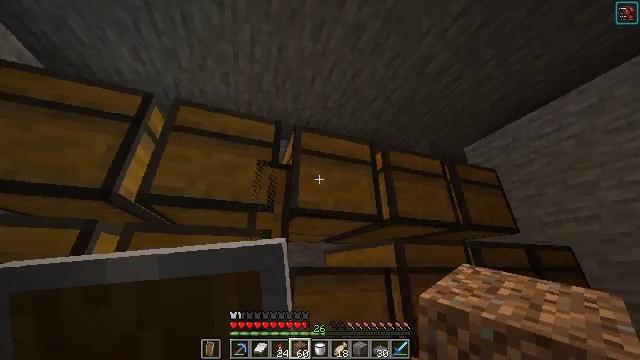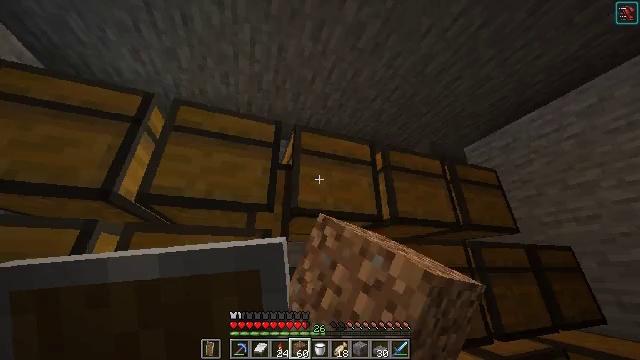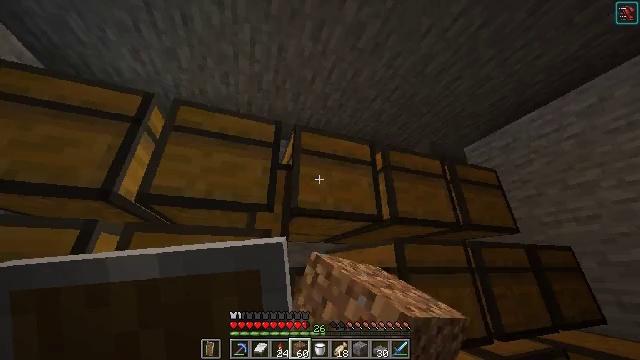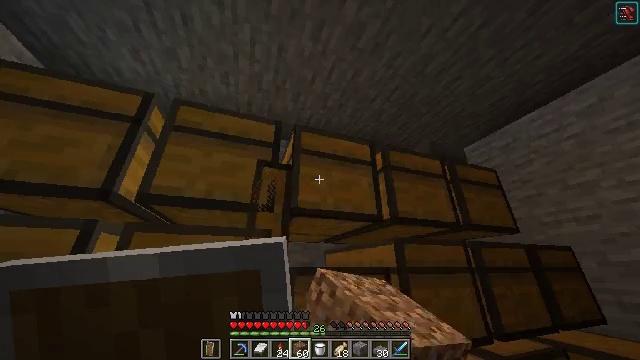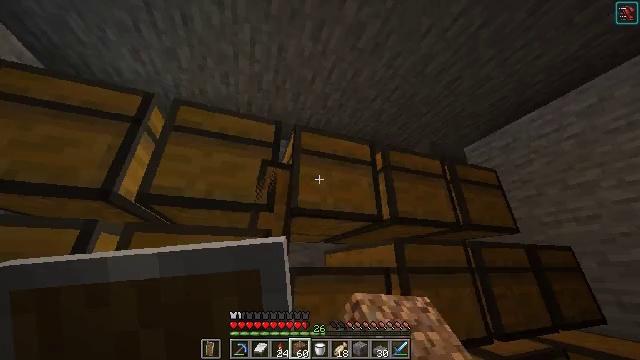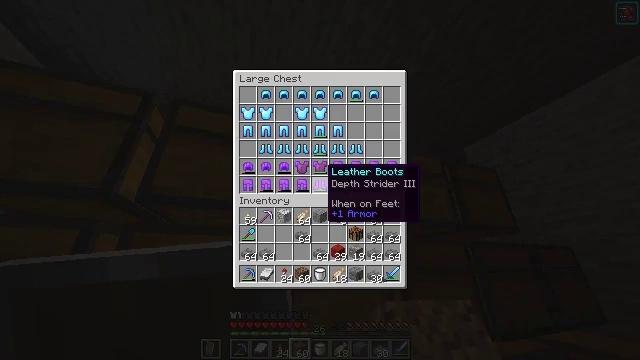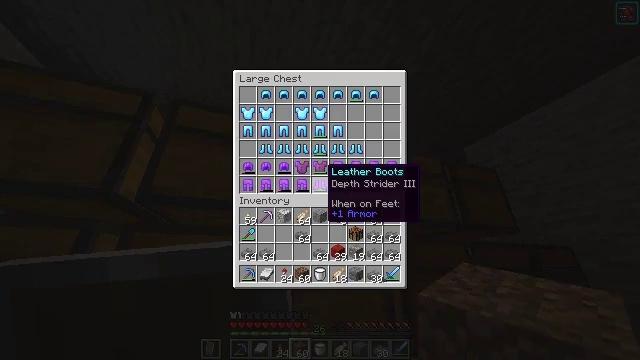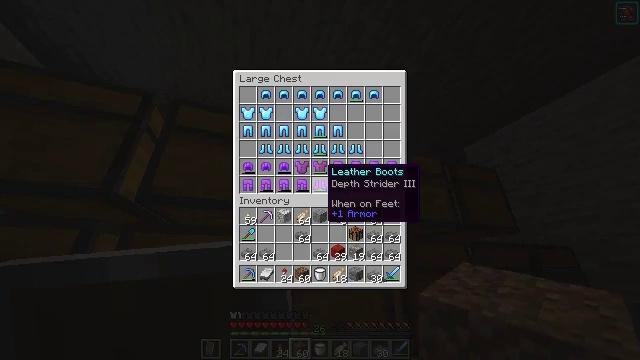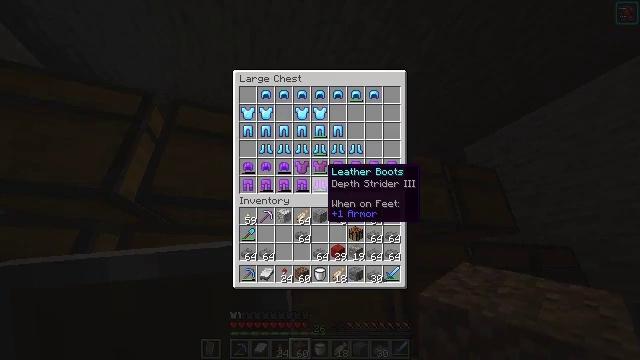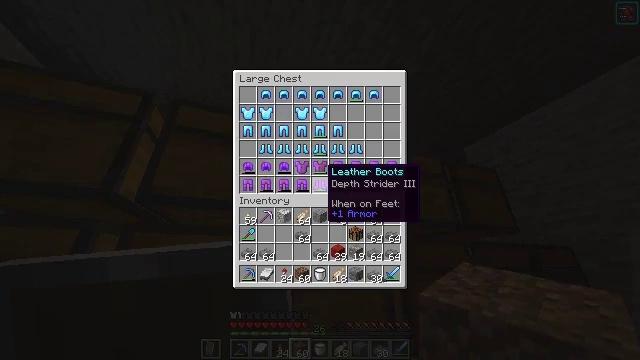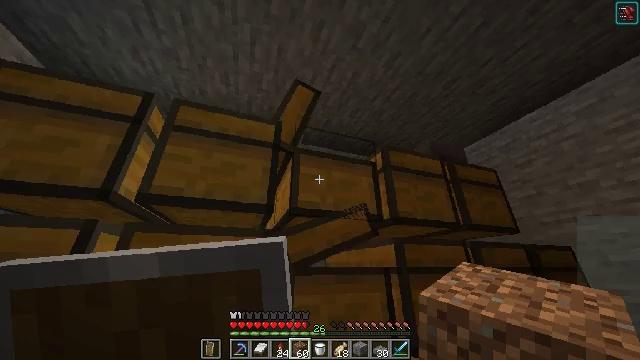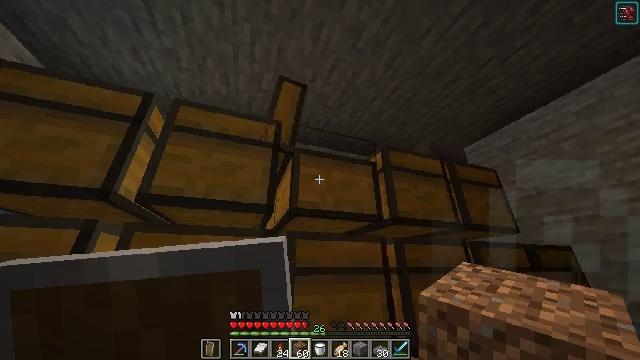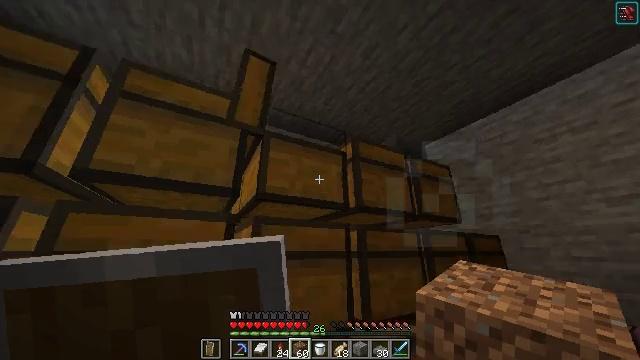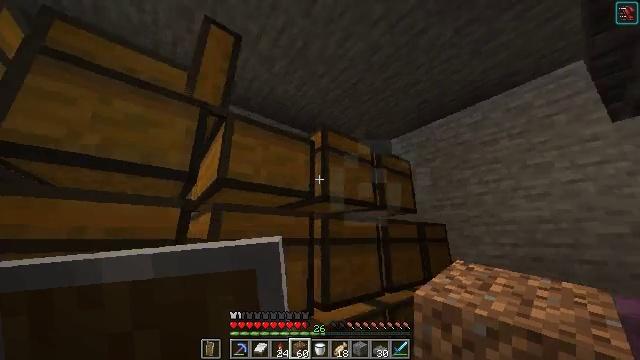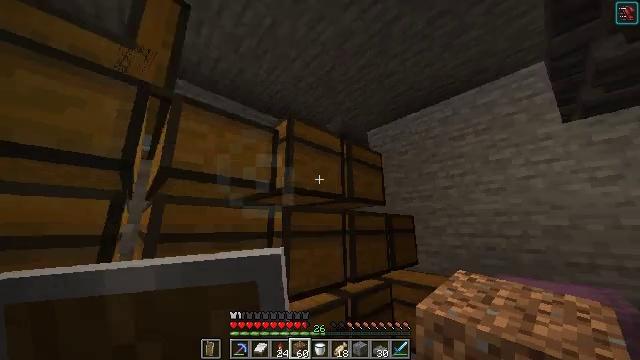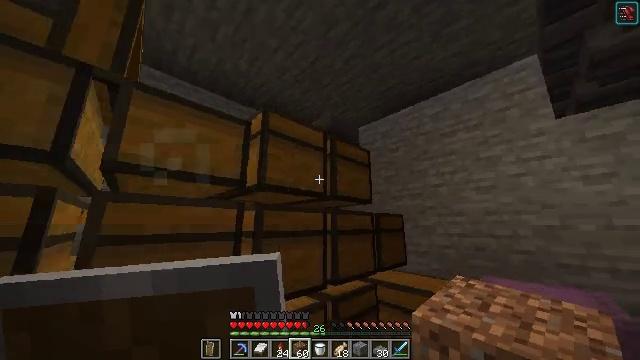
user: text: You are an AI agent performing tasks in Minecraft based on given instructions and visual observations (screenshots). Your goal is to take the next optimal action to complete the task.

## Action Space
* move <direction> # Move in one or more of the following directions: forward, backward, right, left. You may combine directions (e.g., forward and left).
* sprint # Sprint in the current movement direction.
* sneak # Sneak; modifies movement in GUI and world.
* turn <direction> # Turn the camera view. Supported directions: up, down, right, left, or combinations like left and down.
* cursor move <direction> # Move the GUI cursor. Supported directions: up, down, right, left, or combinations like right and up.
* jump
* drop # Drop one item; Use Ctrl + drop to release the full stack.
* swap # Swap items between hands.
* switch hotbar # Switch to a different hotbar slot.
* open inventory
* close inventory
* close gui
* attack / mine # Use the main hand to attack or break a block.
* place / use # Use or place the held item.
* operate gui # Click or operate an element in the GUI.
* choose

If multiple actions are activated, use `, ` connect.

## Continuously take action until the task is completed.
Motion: motion action
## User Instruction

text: Arrange items to craft clay.
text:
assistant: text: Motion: use / place
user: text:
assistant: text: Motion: no_op
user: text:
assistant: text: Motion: no_op
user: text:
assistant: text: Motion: no_op
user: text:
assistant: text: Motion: open gui
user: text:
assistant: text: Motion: no_op
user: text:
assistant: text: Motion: no_op
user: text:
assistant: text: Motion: no_op
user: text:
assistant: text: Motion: no_op
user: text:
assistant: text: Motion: no_op
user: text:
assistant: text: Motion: close gui
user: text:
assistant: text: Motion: turn right and down
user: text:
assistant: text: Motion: move right, turn right and down
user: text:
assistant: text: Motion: move forward and move right, turn right and down
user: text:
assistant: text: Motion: move forward and move right
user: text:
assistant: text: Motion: move forward and move right, turn left
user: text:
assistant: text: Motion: move forward and move right, turn left
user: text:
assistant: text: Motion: move forward and move right, turn left
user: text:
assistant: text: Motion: no_op
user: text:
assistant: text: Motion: use / place
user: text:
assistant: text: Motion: use / place
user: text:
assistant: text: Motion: turn left, use / place
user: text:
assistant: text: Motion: turn left
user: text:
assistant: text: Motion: turn left
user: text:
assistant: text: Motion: open gui
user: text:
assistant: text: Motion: no_op
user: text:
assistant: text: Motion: no_op
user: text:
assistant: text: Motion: no_op
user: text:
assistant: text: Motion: no_op
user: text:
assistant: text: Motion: no_op